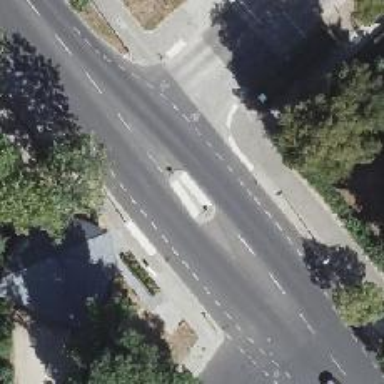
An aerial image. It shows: Secondary road with asphalt surface and designated cycle lane.